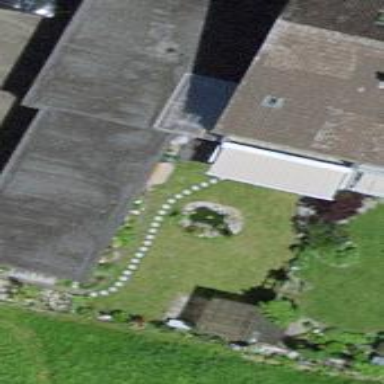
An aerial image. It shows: Garage.